Question: [![Please find my screen shot]
[]]]
<URL>
'''
<div style="background-color:#FFFFFF;min-height:color:#FFFFFF">
<div style="background-color:#FFFFFF;height:40px;" > </div>
<div class="row">
<div class="col col-75">
<label class="item item-input">
<input type="text" placeholder="Material Name" ng-model="thingstodo[0].mname">
</label>
</div>
<div class="col">
<label class="item item-input">
<input type="number" placeholder="Rs" ng-maxlength="4" ng-model="thingstodo[0].cost">
</label>
</div>
</div>
<div class="row">
<div class="col col-75">
<label class="item item-input">
<input type="text" placeholder="Material Name" ng-model="thingstodo[1].mname">
</label>
</div>
<div class="col">
<label class="item item-input">
<input type="number" placeholder="Rs" ng-maxlength="4" ng-model="thingstodo[1].cost">
</label>
</div>
</div>
<div class="row">
<div class="col col-75">
<label class="item item-input">
<input type="text" placeholder="Material Name" ng-model="thingstodo[2].mname">
</label>
</div>
<div class="col">
<label class="item item-input">
<input type="number" placeholder="Rs" ng-maxlength="4" ng-model="thingstodo[2].cost">
</label>
</div>
</div>
<div class="row">
<div class="col col-75">
<label class="item item-input">
<input type="text" placeholder="Material Name" ng-model="thingstodo[3].mname">
</label>
</div>
<div class="col">
<label class="item item-input">
<input type="number" placeholder="Rs" ng-maxlength="4" ng-model="thingstodo[3].cost">
</label>
</div>
</div>
<div class="row">
<div class="col col-75">
<label class="item item-input">
<input type="text" placeholder="Material Name" ng-model="thingstodo[4].mname">
</label>
</div>
<div class="col">
<label class="item item-input">
<input type="number" placeholder="Rs" ng-maxlength="4" ng-model="thingstodo[4].cost">
</label>
</div>
</div>
<div class="row" data-ng-repeat="rowContent in rows">
<div class="col col-75">
<label class="item item-input">
<input type="text" placeholder="Material Name" ng-model="thingstodo[rowContent].mname">
</label>
</div>
<div class="col">
<label class="item item-input">
<input type="number" placeholder="Rs" ng-maxlength="4" ng-model="thingstodo[rowContent].cost">
</label>
</div>
</div>
<div class="row">
<div class="col" align="center"> </div>
<div class="col col-75" align="right"> <i class="font25 icon ion-ios-plus-outline" ng-click="addRow()"></i>&nbsp;&nbsp;&nbsp;<i class="font25 icon ion-ios-minus-outline" ng-click="deleteRow($index)"></i></div>
</div>
<div class="row">
<div class="col col-75">
<label class="item item-input">
<input type="text" readonly value="Labour Charges">
</label>
</div>
<div class="col">
<label class="item item-input">
<input type="number" placeholder="Rs" ng-maxlength="4" ng-model="thingstodo_additional.labourcost">
</label>
</div>
</div>
<div class="row">
<div class="col col-75">
<label class="item item-input">
<input type="text" readonly value="Service Charges">
</label>
</div>
<div class="col">
<label class="item item-input">
<input type="number" placeholder="Rs" ng-maxlength="4" ng-model="thingstodo_additional.servicecost">
</label>
</div>
</div>
<div class="row">
<div class="col">
<button class="button button-block button-balanced">{{thingstodo[0].cost + thingstodo[1].cost + thingstodo[2].cost + thingstodo[3].cost + thingstodo[4].cost + thingstodo_additional.labourcost + thingstodo_additional.servicecost}}.00 RS</button>
</div>
</div>
<div class="row">
<div class="col">
<button class="button button-block button-dark" ng-click="collectData()">Confirm</button>
</div>
</div>
</div>
'''
---
I want to add the {{thingstodo<URL>.cost + thingstodo[2].cost + thingstodo[3].cost + thingstodo[4].cost + thingstodo_additional.labourcost + thingstodo_additional.servicecost}} and also want to add the dynamic textbox value {{ thingstodo[rowContent].cost }}
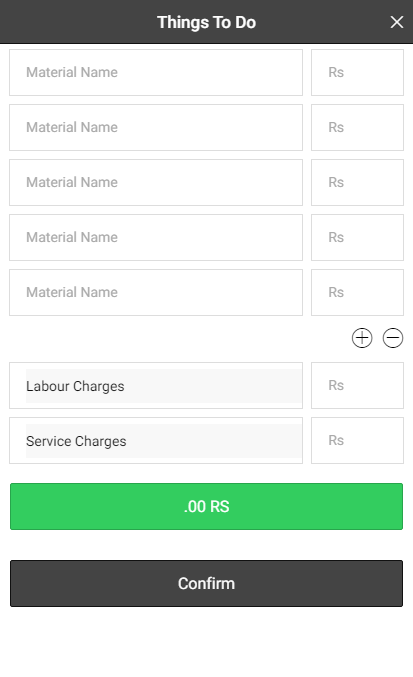
Answer: Create a Filter as follows
'''
angular.module('app', []).filter('totalCost', function() {
return function(inputs) {
var sum = 0;
angular.forEach(inputs,function(v,k){
sum = sum + parseInt(v.cost);
});
return sum ;
};
});
'''
Then use the following expression
'''
{{(thingstodo|totalCost) + thingstodo_additional.labourcost + thingstodo_additional.servicecost}}
'''